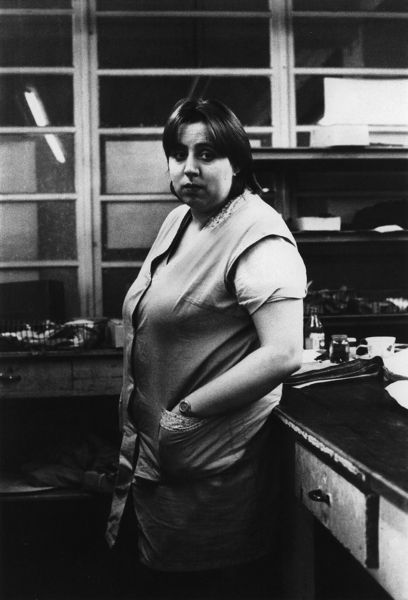
Titel: Frauen im Bekleidungswerk Treff-Modelle; Frauenporträts aus dem VEB Treffmodelle Berlin; Women at the Treff-Modelle Clothing Factory
Künstler: Helga Paris
Standort: Herstellungsort: Berlin (EU - D)
Schlagwörter: frau, glas, tisch, regal, spiegelung, schublade, tasse, foto, scheibe, kittel, t-shirt, armbanduhr, neonlampe